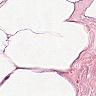
Metastatic tissue present: no